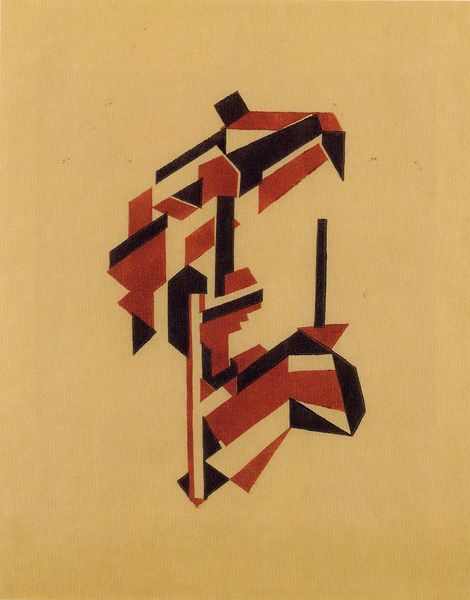
Titel: Little London City
Künstler: Edward Wadsworth
Institution: Privatbesitz
Schlagwörter: gemälde, gelb, braun, schwarz, rot, beige, holzschnitt, russland, abstrakt, flächen, modern, linien, figuren, streifen, striche, collage, linie, druck, lithographie, senkrecht, bauhaus, diagonal, geometrisch, zentral, konstruktivismus, trapez, suprematismus, linei